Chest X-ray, PA view. Patient: 59 years old, sex F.
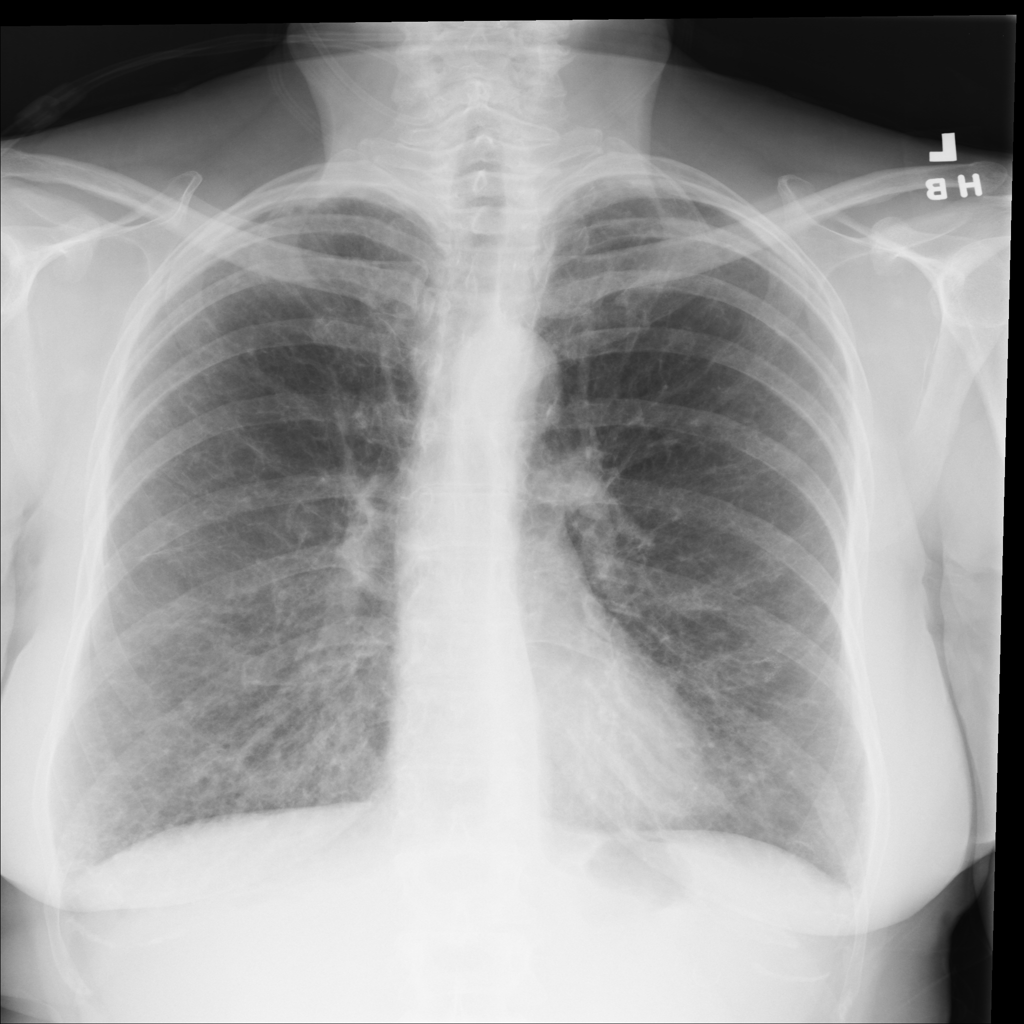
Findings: No Finding